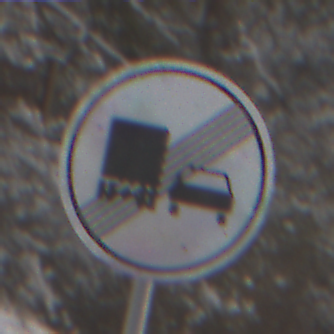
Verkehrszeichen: EndeUeberholverbotKraftfahrzeuge
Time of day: MorningAfternoon
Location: Outdoor (Nature)
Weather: PartlyCloudy
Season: Winter
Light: Natural